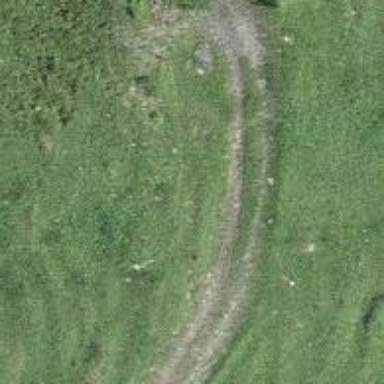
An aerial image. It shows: Track road with grade4 tracktype.